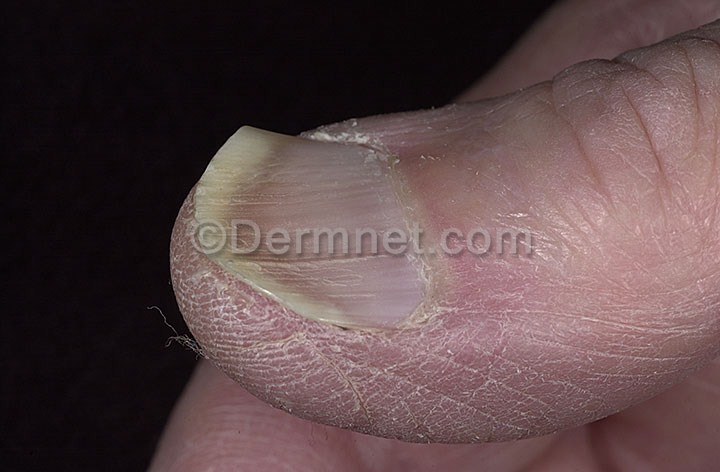
Disease: Nail Fungus and other Nail Disease